Question: so what i am doing is sending this data to the the firebase firestore here's my code its working fine,
'''
final data = {
"sent_requests" : {
"sender" : "${loggedInUser.uid}",
"receiver" : args.uid,
"details" : {
"date" : detail_class.datetime,
"total_dishes" : detail_class.total_dishes,
"total_people" : detail_class.total_people,
"meals" : detail_class.meals,
"location" : detail_class.location,
}
}
};
dynamic db = FirebaseFirestore.instance;
db.collection("users").doc("${loggedInUser.uid}").set(data, SetOptions(merge: true));
'''

This result is fine, but this code just overwrites the previous request. I instead want to add more requests in it,
when the sender and receiver are different.
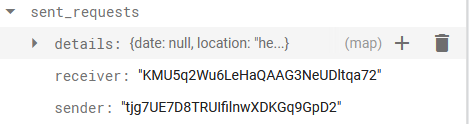
Answer: Field names are unique in Firestore, so you can't have (for example) two 'receiver' fields.
What you have is a single field that is an array of values. I'd typically call that 'receivers' (plural) to indicate that it's a multi-value field, and you'd write that from your code with:
'''
final data = {
"sent_requests" : {
...
"receivers" : [args.uid],
...
}
};
'''
This the 'receivers' field to an array with just the value or 'args.uid'. If you want to merge the 'args.uid' with any existing values in the database already, you can use an <URL>:
'''
final data = {
"sent_requests" : {
...
"receivers" : FieldValue.arrayUnion([args.uid]),
...
}
};
'''
Now the 'args.uid' value will be added to the 'receivers' array, unless it's already in there.